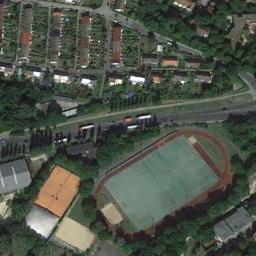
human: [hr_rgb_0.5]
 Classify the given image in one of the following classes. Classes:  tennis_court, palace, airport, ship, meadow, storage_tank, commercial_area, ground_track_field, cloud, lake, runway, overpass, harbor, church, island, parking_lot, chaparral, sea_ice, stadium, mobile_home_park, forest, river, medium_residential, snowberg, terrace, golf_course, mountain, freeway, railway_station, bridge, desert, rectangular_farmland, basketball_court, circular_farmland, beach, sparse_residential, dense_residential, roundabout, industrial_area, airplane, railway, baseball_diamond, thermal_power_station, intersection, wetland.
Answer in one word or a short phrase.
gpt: ground_track_field